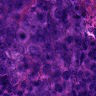
Metastatic tissue present: yes